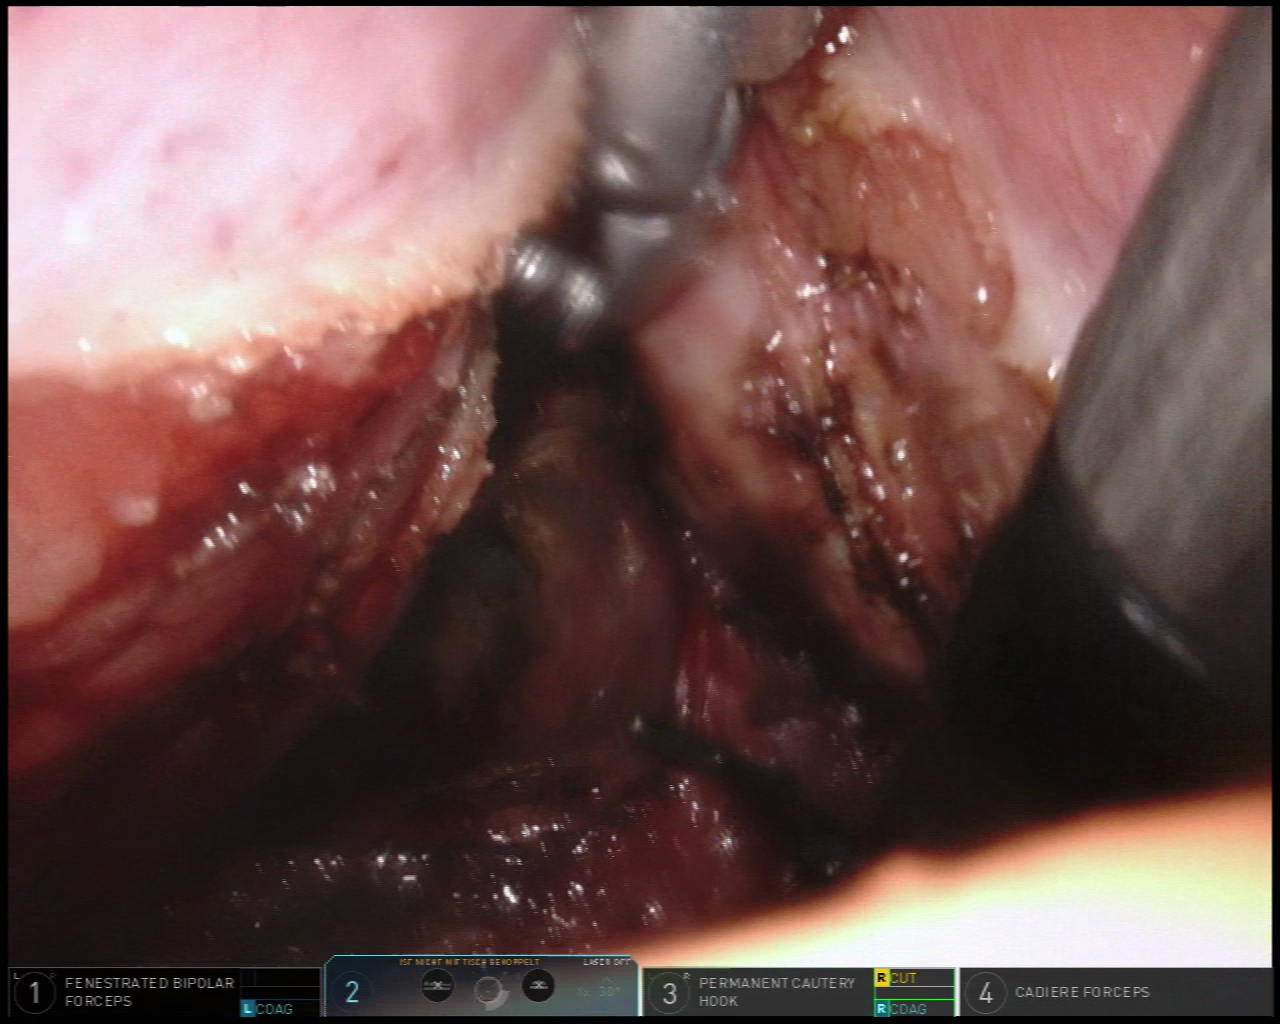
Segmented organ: vesicular_glands
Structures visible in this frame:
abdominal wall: no
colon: no
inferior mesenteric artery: no
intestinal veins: no
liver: no
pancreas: no
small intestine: no
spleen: no
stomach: no
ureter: no
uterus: no
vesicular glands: yes